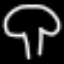
Label: mushroom